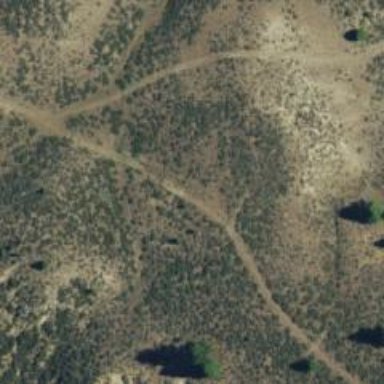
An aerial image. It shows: Path.